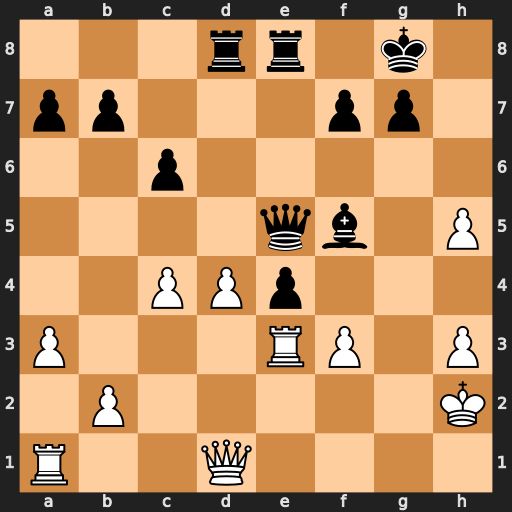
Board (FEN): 3rr1k1/pp3pp1/2p5/4qb1P/2PPp3/P3RP1P/1P5K/R2Q4
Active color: w
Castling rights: -
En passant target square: -
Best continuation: dxe5 Rxd1 Rxd1